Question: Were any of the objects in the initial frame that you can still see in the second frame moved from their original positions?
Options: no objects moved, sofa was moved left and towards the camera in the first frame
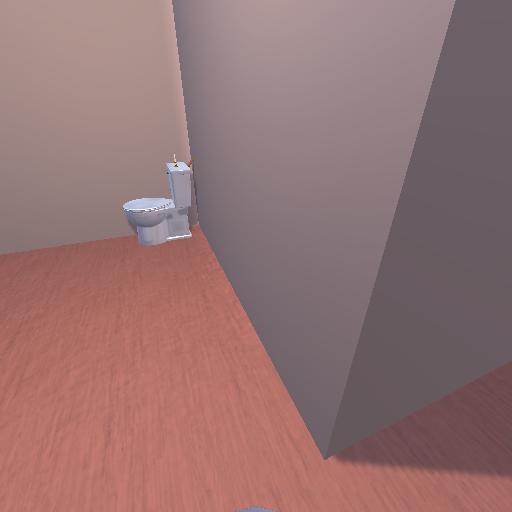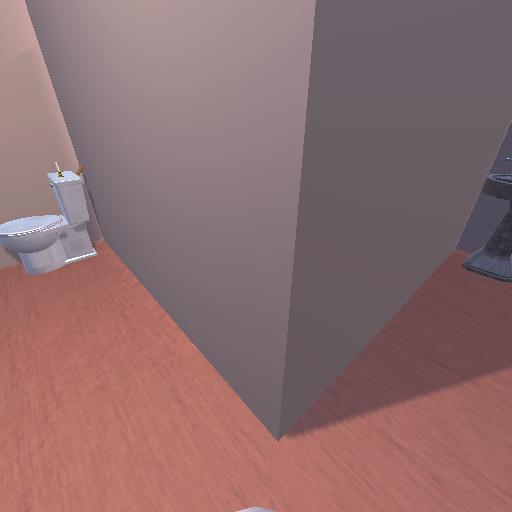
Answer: no objects moved